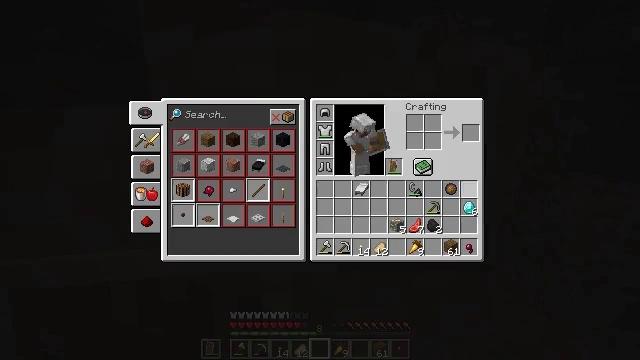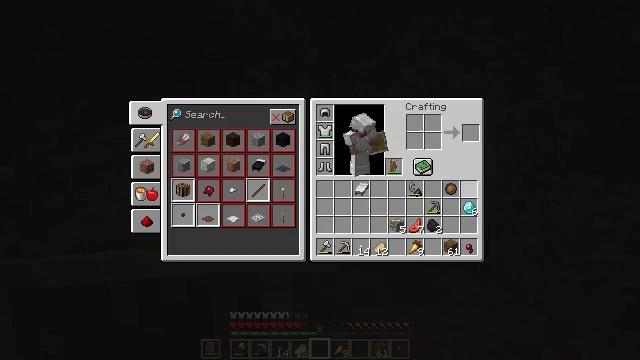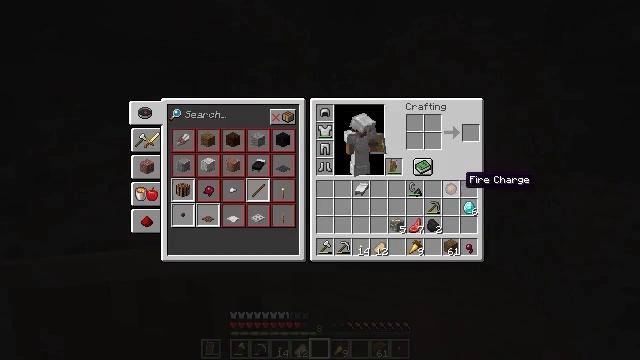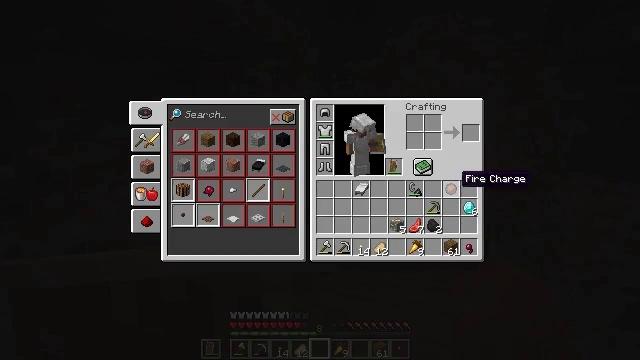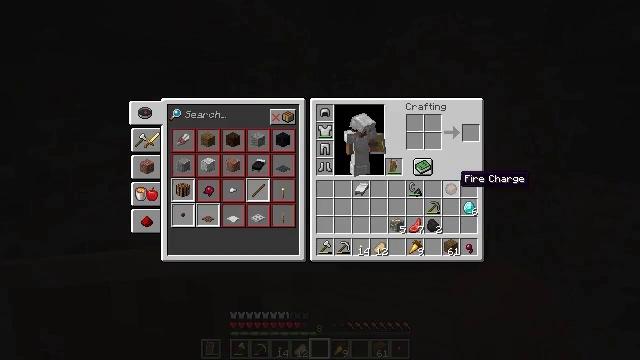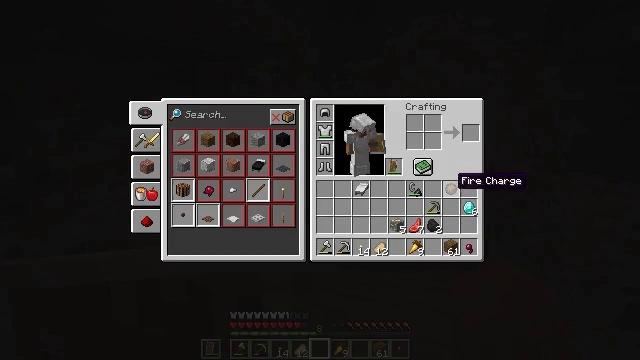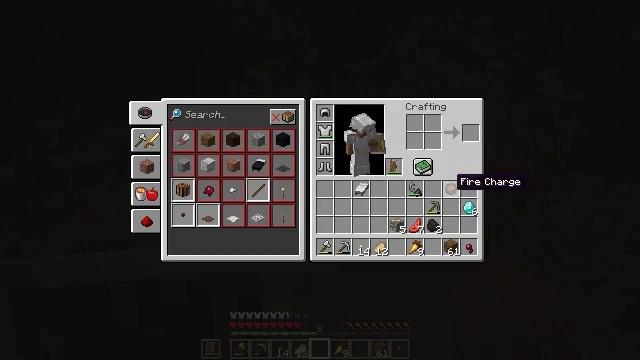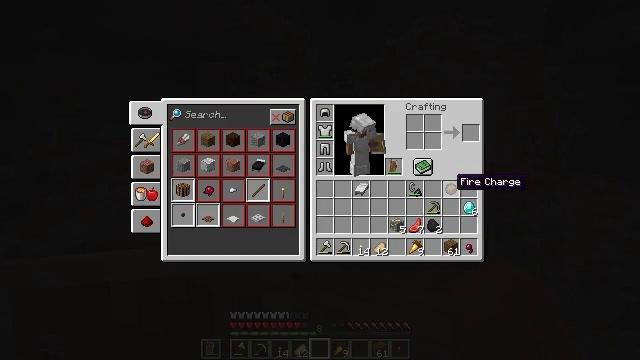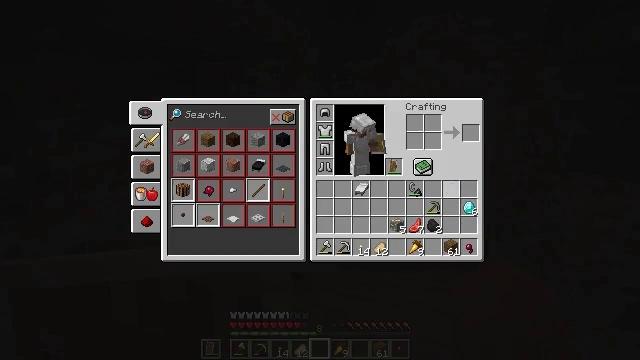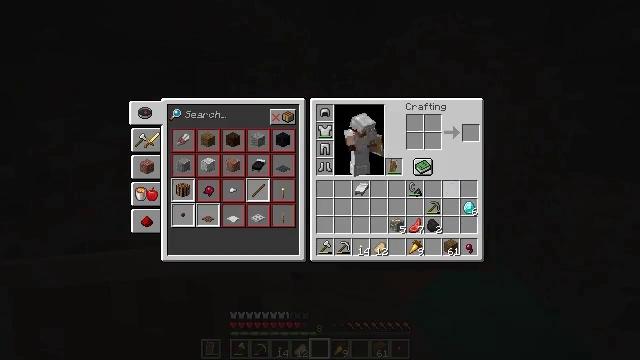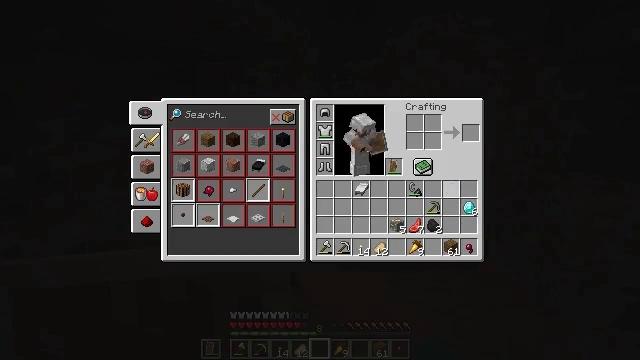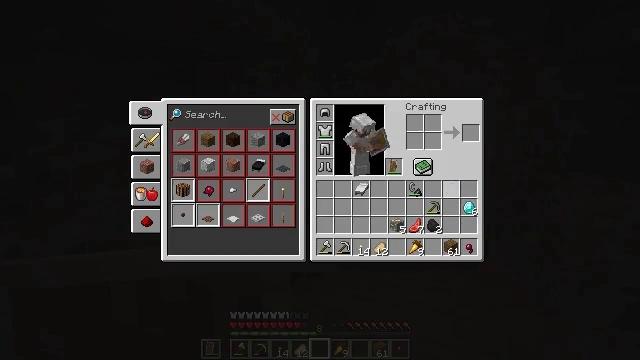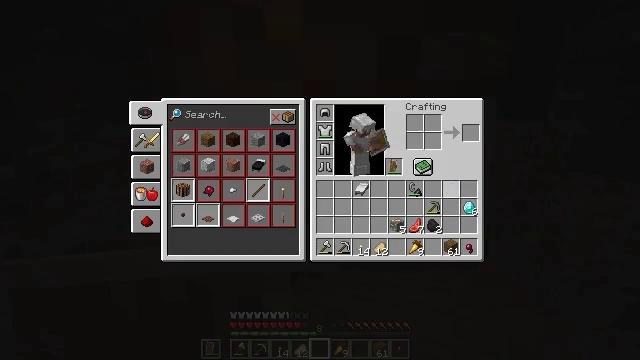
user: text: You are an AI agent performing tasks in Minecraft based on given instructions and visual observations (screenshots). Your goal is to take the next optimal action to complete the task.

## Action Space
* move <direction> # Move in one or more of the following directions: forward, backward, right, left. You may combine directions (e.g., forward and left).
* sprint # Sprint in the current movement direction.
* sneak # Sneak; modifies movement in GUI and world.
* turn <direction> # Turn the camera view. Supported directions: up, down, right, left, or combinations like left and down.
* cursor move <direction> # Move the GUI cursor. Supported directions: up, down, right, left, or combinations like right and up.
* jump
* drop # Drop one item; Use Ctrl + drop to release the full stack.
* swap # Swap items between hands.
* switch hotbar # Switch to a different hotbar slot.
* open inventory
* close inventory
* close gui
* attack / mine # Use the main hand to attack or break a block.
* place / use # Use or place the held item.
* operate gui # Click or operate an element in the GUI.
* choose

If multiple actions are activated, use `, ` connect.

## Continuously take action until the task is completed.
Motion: motion action
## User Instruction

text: Drop a fire charge.
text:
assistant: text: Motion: sprint, open gui
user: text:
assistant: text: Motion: sprint, cursor move left
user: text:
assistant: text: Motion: sprint
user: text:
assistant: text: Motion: sprint
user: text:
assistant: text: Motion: sprint
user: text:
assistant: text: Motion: sprint
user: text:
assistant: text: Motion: sprint
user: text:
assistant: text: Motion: sprint, drop
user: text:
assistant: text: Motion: sprint, drop
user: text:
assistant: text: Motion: sprint, drop
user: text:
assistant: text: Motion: sprint
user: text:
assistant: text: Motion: sprint
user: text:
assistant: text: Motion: sprint